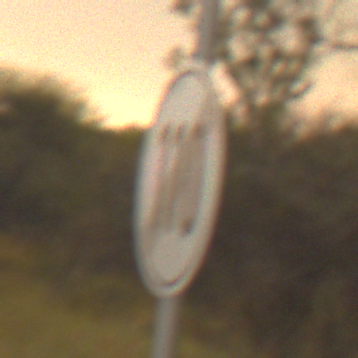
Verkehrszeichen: EndeGeschwindigkeit110
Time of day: Night
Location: Outdoor (Nature)
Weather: Clear
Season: NotSpecified
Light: Natural